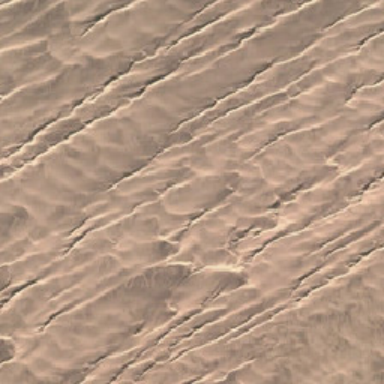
There are a lot of sand in the desert .